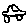
Label: car